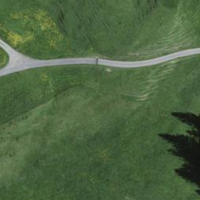
EUNIS habitat code: 25
Species observed at this site:
Cardamine pratensis
Leucanthemum vulgare